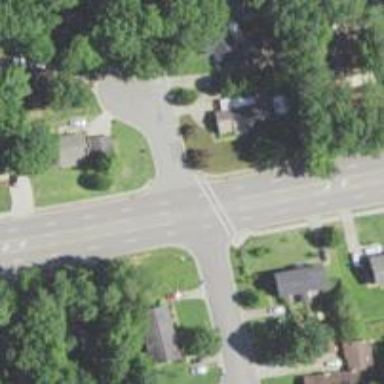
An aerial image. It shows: Unmarked crossing on footway.